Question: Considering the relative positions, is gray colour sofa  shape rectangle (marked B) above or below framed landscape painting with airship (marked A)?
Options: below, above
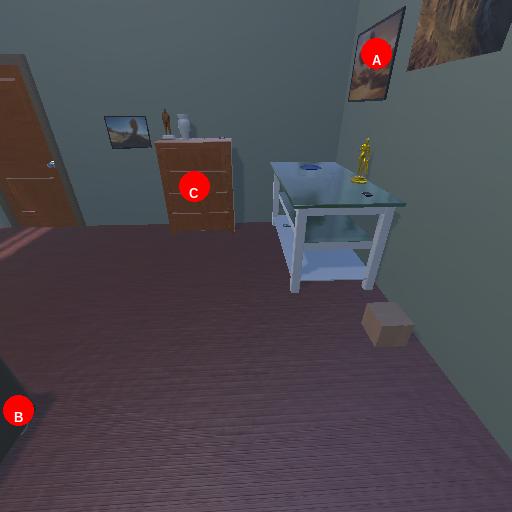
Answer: below